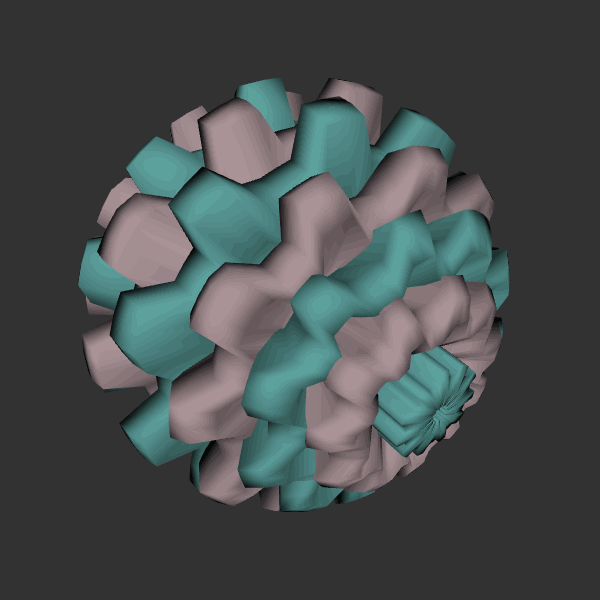
Background: dark